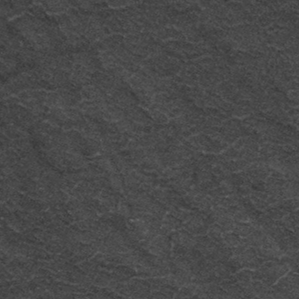
Label: frost